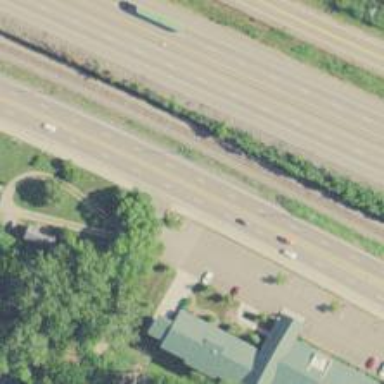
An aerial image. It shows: Primary highway.